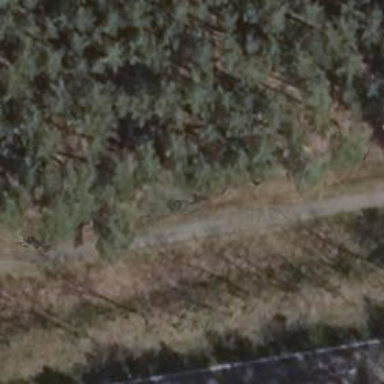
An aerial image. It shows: Paved path.